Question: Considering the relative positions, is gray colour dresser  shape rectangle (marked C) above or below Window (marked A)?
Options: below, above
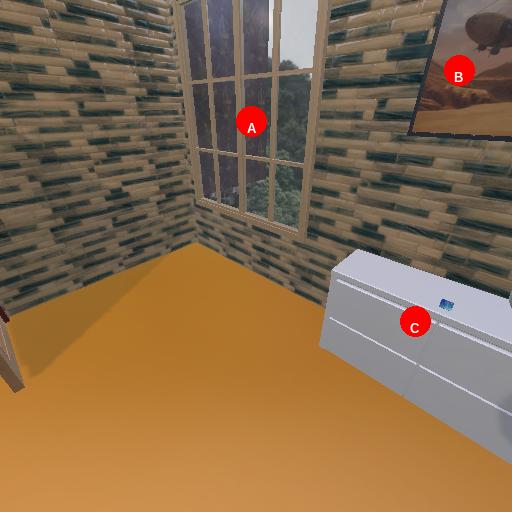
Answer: below